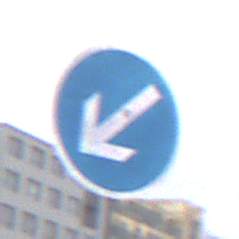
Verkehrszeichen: VorgeschriebeneVorbeifahrtLinks
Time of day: Midday
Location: Outdoor (Urban)
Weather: Overcast
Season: NotSpecified
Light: Natural